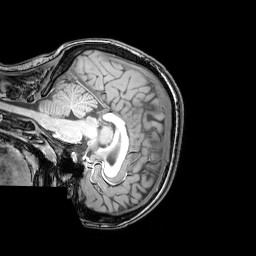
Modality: T1w
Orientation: sagittal
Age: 20
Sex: female
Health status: healthy
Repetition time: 0.081 s
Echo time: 0.037 s